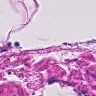
Metastatic tissue present: no